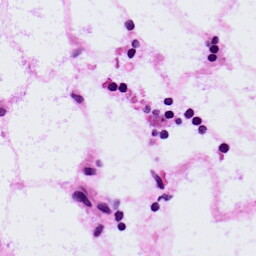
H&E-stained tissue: LymphNode